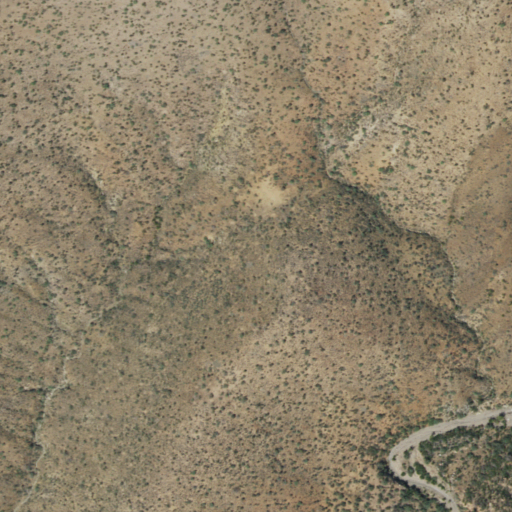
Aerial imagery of mountain in Arizona named Boteler Peak containing only shrub